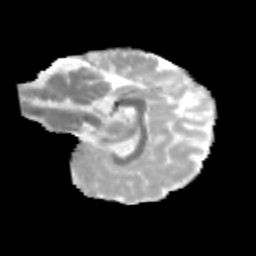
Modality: MD
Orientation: sagittal
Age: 10
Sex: male
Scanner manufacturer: siemens
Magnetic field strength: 3 T
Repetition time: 3.8 s
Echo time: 0.07 s